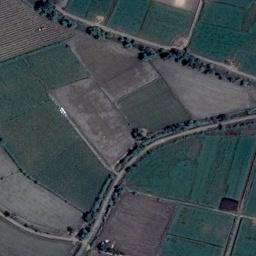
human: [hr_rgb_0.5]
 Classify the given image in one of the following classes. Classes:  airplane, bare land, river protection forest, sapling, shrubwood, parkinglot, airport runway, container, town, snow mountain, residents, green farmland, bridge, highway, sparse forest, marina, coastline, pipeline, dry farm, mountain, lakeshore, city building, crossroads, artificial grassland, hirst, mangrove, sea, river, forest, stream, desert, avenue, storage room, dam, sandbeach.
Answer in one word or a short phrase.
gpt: green farmland